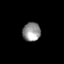
Tissue: lung
Cell type: Epithelial cells
Senescence score: 0.1623
Nuclear area (px): 328
Mean DAPI intensity: 147.851